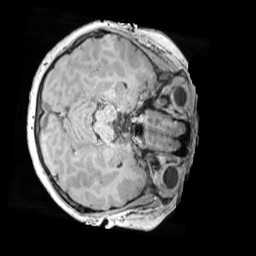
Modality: MP2RAGE
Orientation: axial
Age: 10
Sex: male
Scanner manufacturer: siemens
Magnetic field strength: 3 T
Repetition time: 4 s
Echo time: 0.00303 s